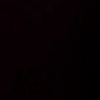
Label: space